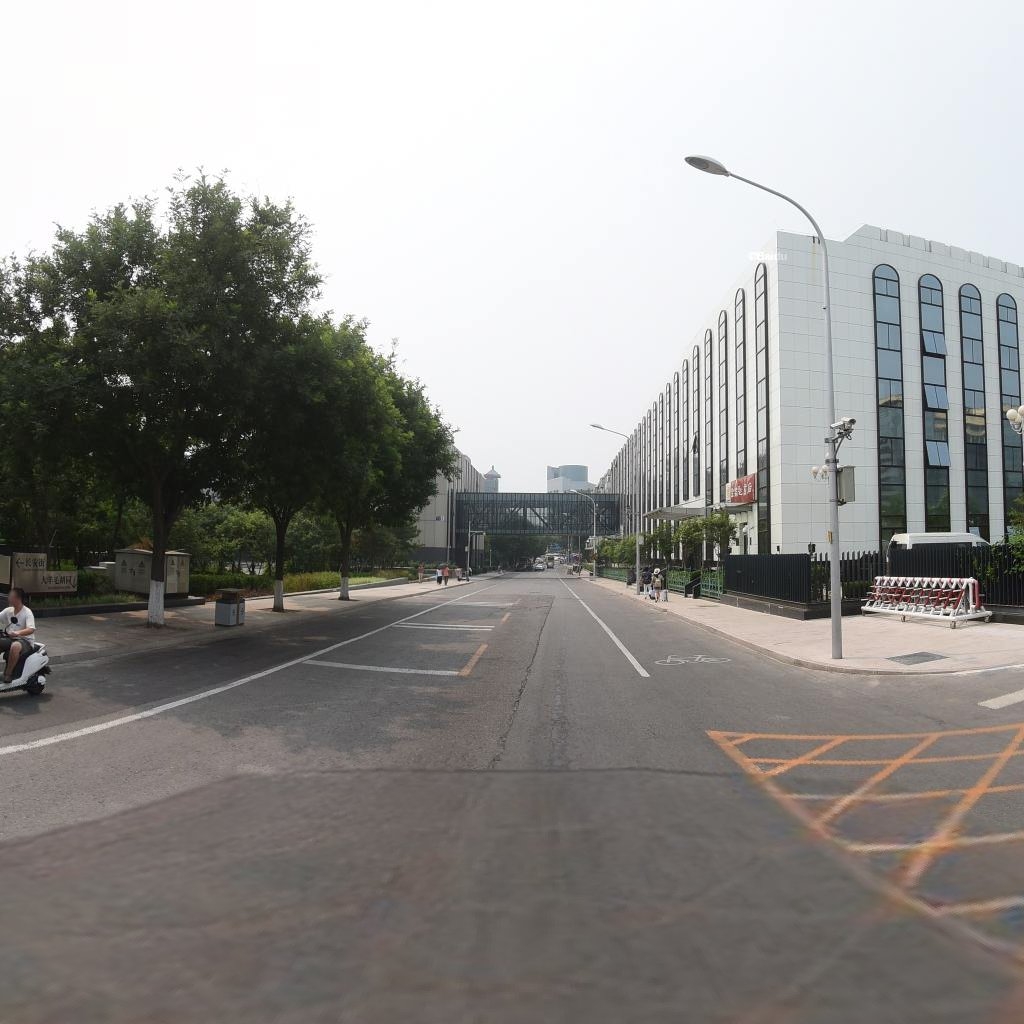
Region: Dongcheng
Road damage annotations: longitudinal crack